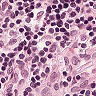
Metastatic tissue present: no